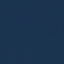
Land use / land cover class: SeaLake